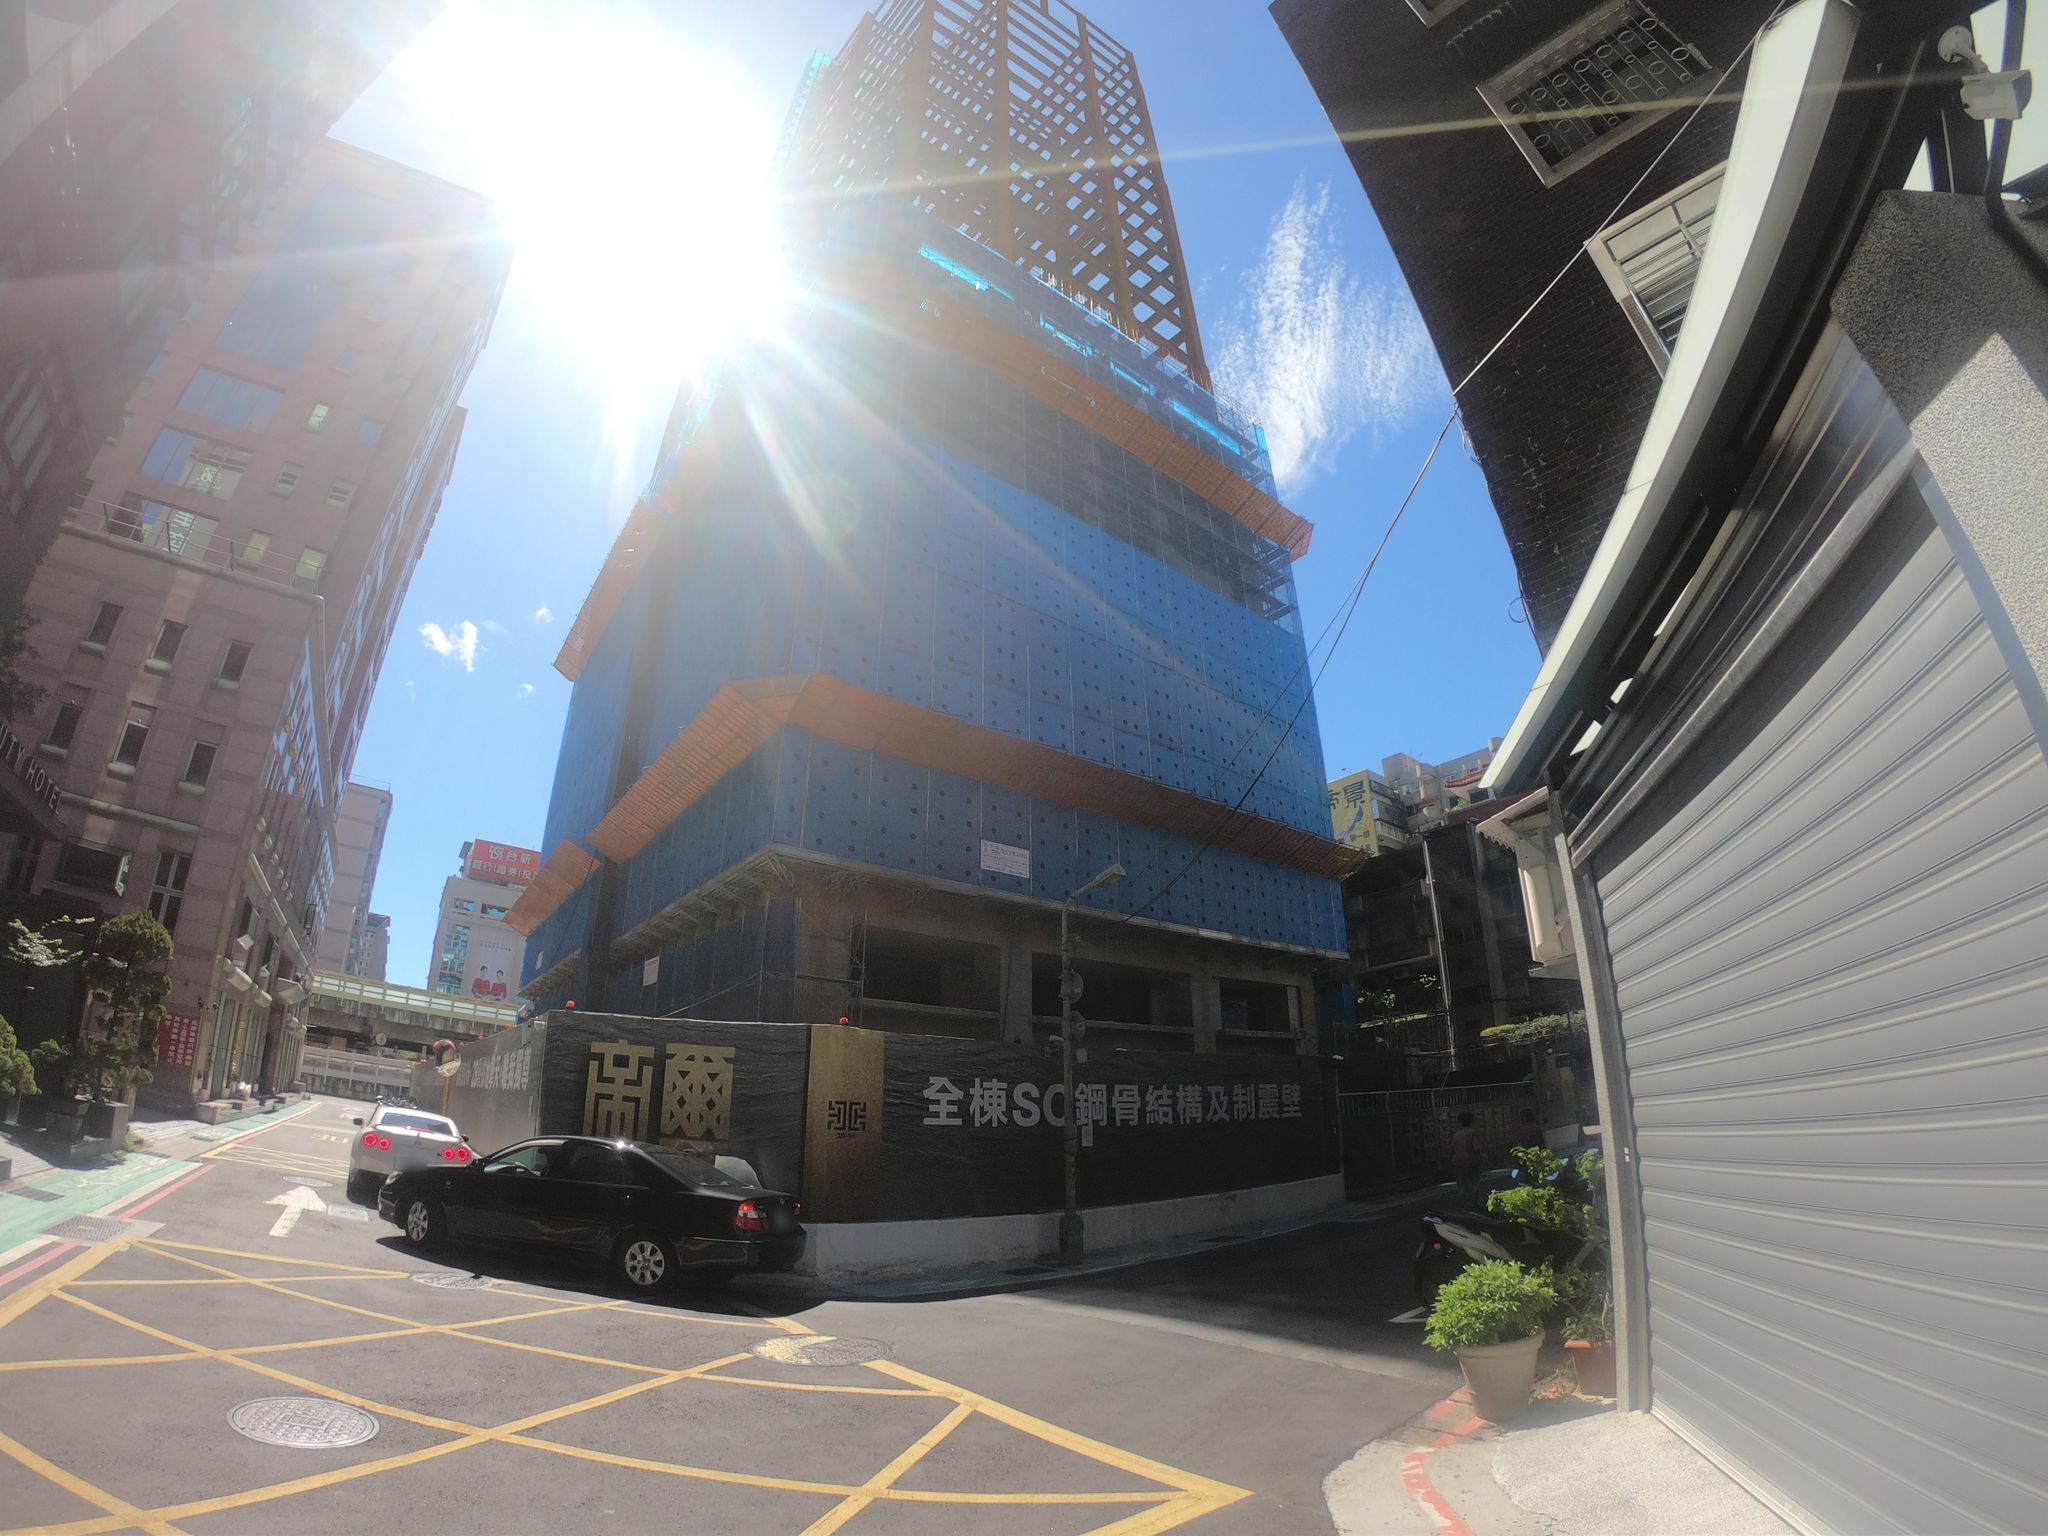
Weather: clear
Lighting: day
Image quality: good
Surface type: walking surface
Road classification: service
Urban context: urban centre
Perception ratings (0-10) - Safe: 1.74, Lively: 7.84, Beautiful: 2.61, Boring: 1.59, Depressing: 8.46, Wealthy: 2.31